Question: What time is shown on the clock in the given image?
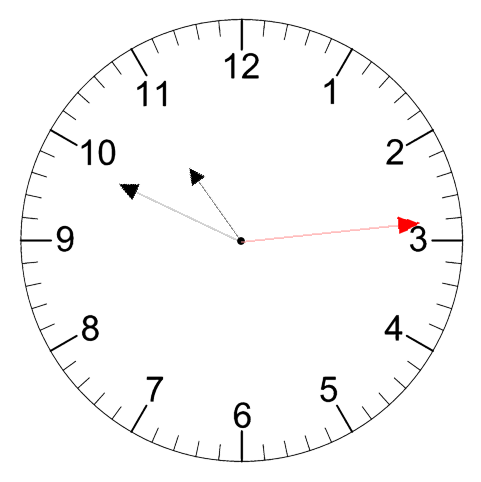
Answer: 10:49:14